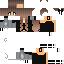
A male human skin with medium skin, wearing brown long hair dressed in a blue hoodie and gray pants, featuring a closed mouth.